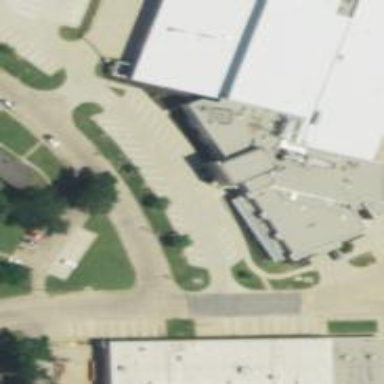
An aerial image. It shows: School building.